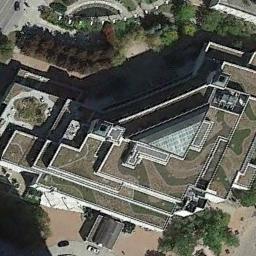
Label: commercial_area